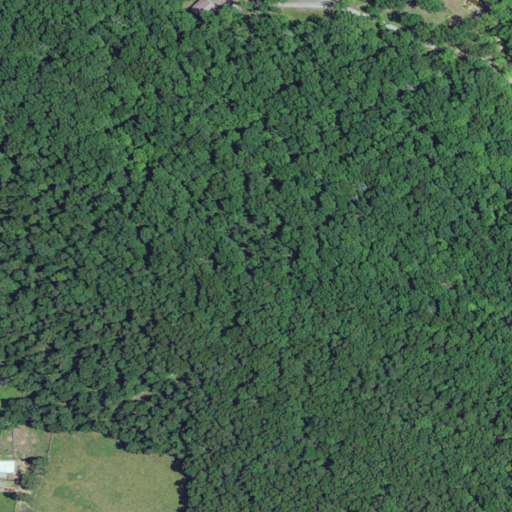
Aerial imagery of mountain in Missouri named Gold Hill containing deciduous forest, pasture, mixed forest, and open development